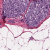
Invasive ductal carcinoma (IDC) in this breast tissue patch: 0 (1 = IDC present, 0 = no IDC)